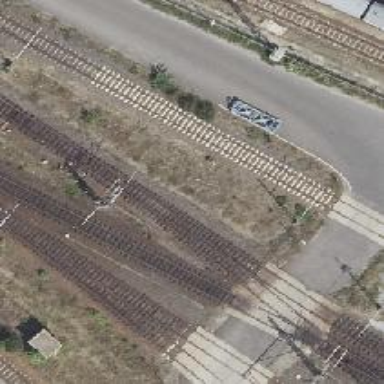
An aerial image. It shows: Railway switch.